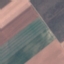
Land use / land cover: AnnualCrop